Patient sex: F
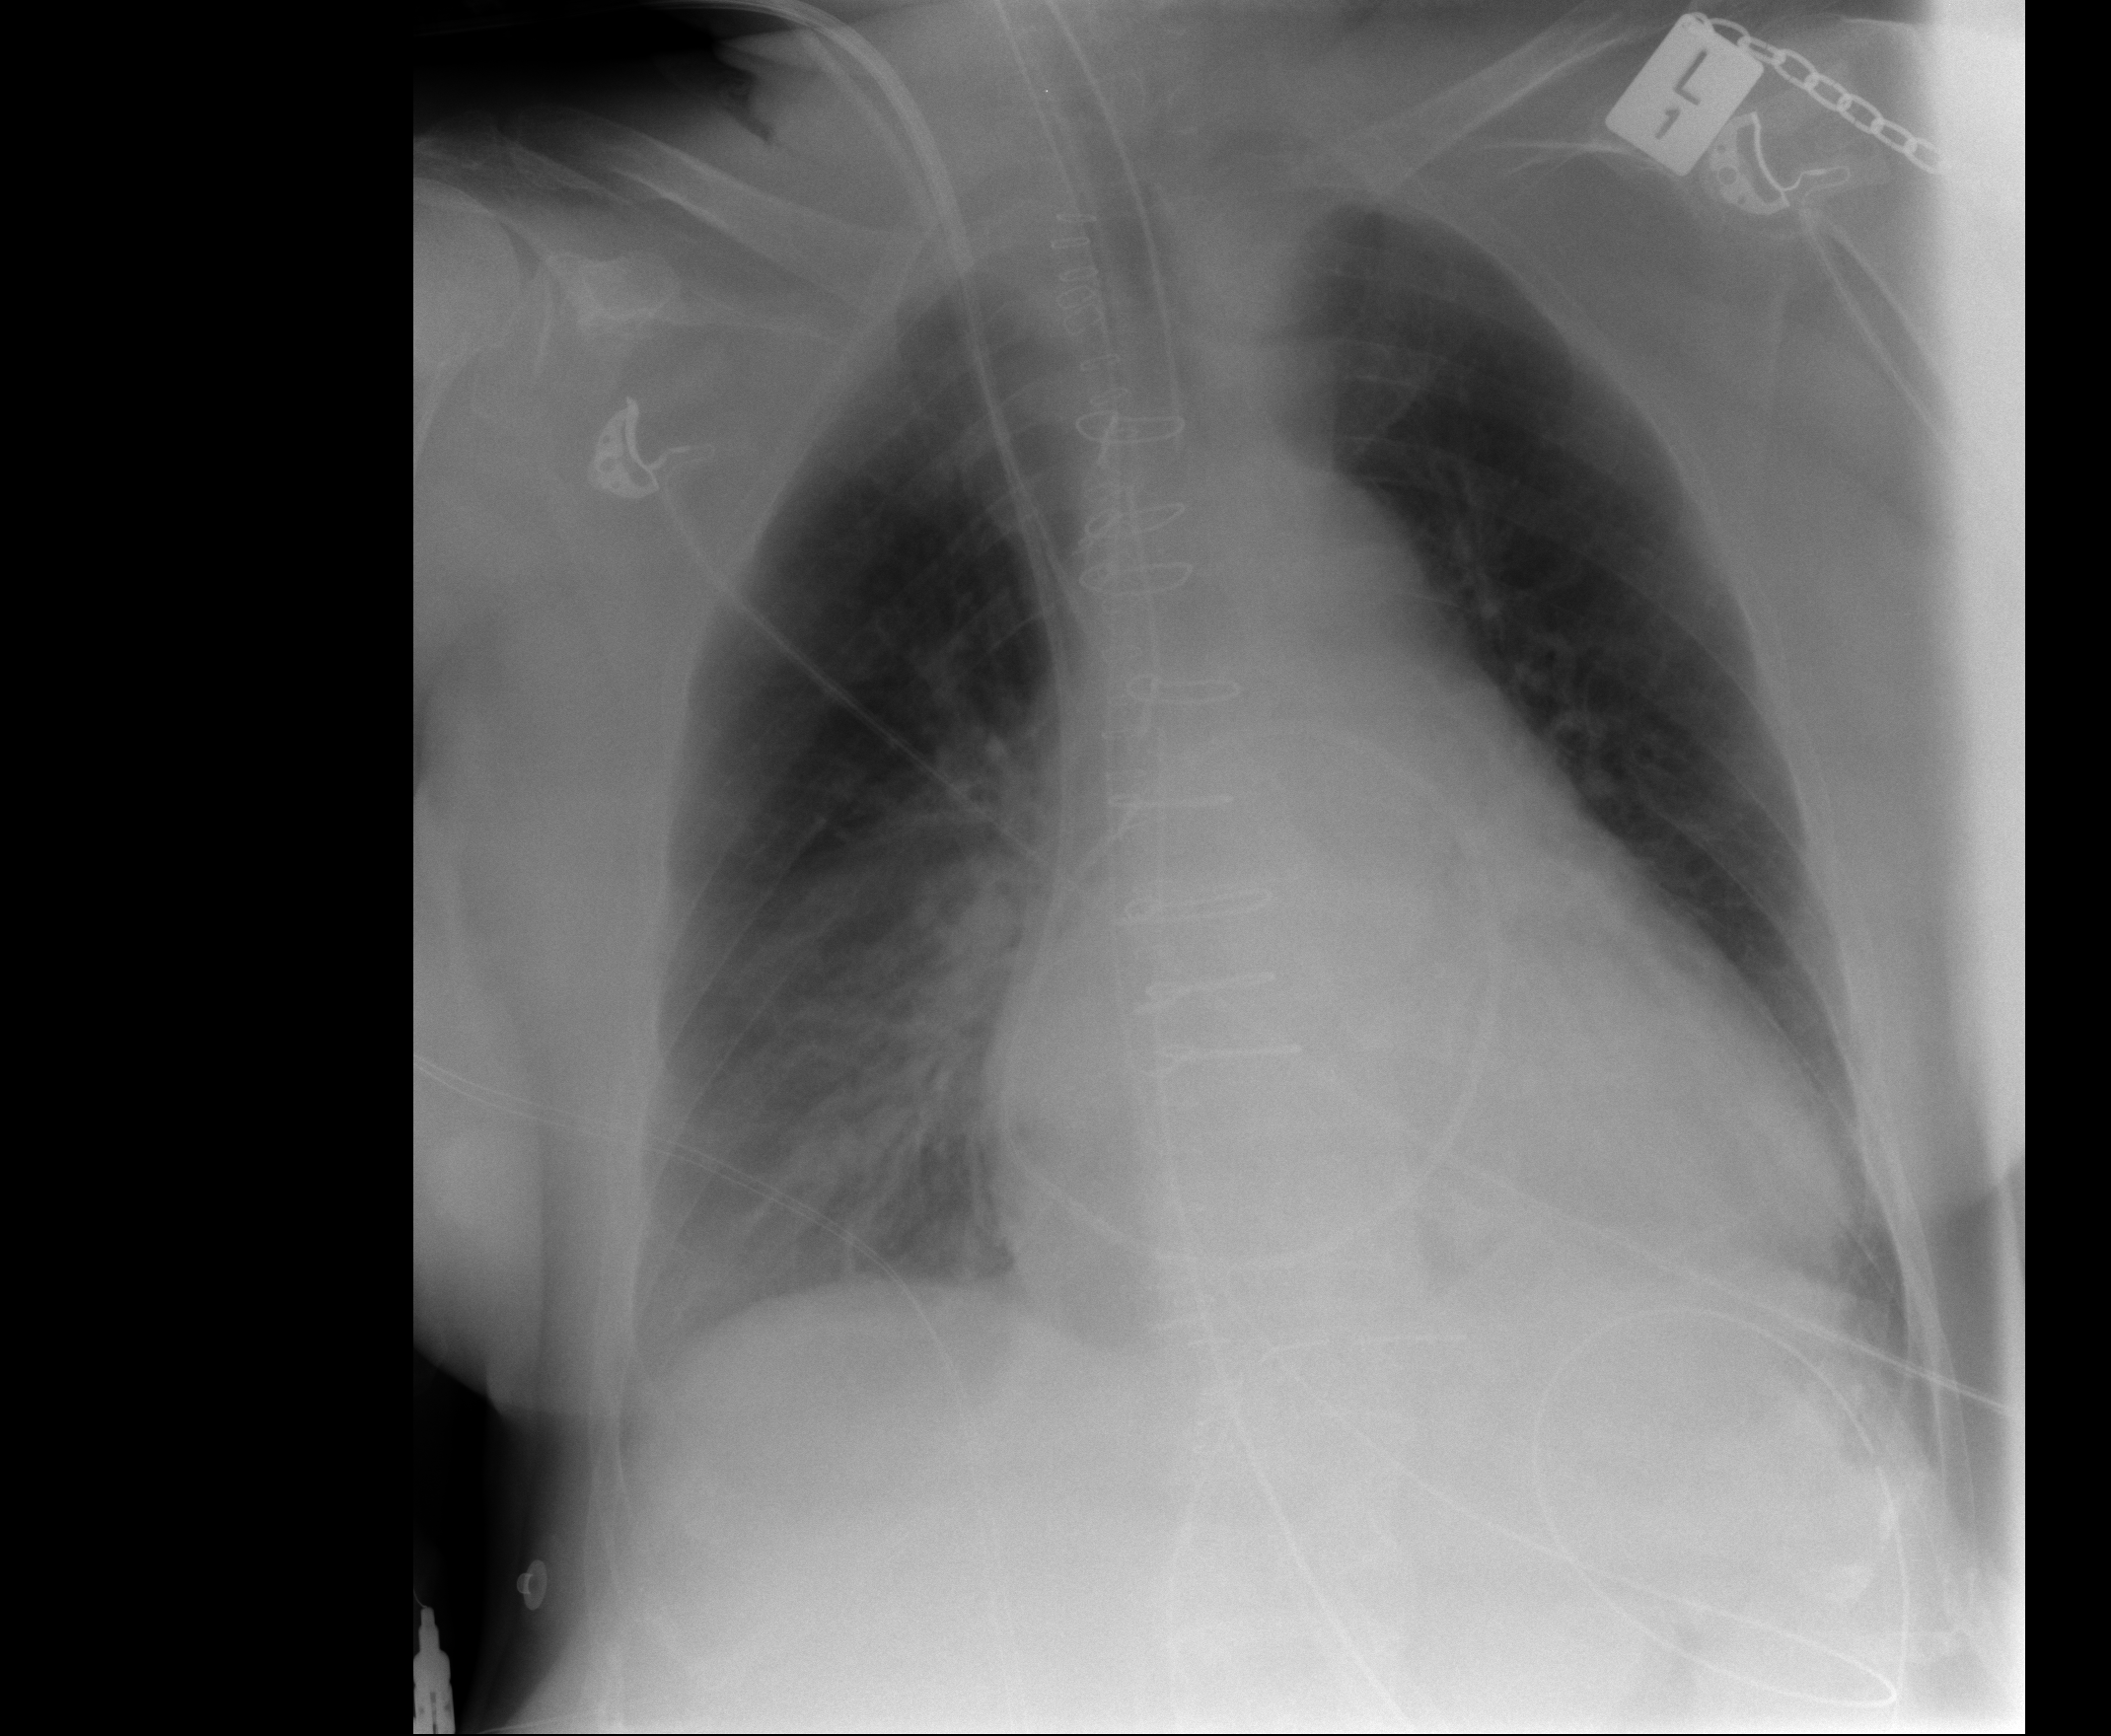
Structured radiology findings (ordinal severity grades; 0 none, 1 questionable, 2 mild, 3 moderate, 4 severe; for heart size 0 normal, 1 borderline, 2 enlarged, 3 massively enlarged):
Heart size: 3
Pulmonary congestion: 3
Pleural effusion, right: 0
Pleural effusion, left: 0
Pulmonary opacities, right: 2
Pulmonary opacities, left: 2
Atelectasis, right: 0
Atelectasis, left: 0